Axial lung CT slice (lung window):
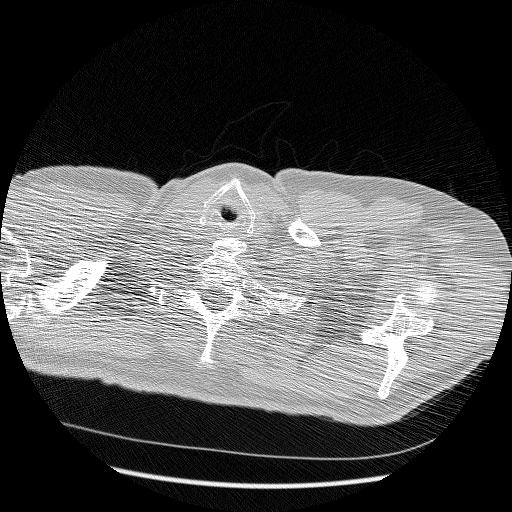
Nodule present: no